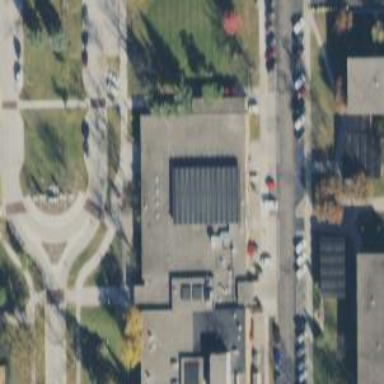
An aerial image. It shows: College building.